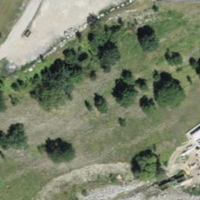
EUNIS habitat code: 24
Species observed at this site:
Stachys recta